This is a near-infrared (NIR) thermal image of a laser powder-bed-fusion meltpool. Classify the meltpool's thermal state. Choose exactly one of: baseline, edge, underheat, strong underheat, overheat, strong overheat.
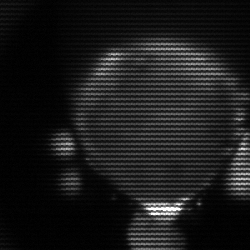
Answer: edge